Question: I have a list that I am placing a div inside it and don't want to show the list where the 'div' is at. Here is the list
'''
<div class="daily-view">
<ul class="hours">
<li>
<div class="appt">Jason Hamm</div>
<div class="lines"></div>
<div class="lines"></div>
</li>
</ul>
</div>
'''
And the styles for the list:
'''
.daily-view .hours {
list-style: none;
margin: 0;
padding: 0;
}
.daily-view .lines {
border-bottom: 1px solid #ccc;
height: 20px;
}
.appt {
border: solid 1px #ccc;
padding: 5px;
border-radius: 5px;
margin-left: 4%;
position: absolute;
}
'''
I want the 'appt' class to not show anything that is behind it. Right now it shows up like this:

You can see the background line going through the div. I tried 'z-index', but that didn't work. How would I do this?
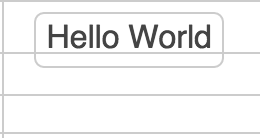
Answer: Add 'background: #fff' to your '.appt' container.
<URL>